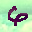
Label: 6